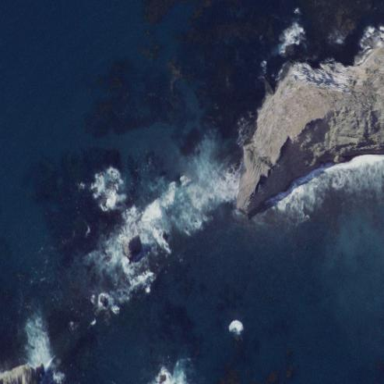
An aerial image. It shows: Natural rock reef.